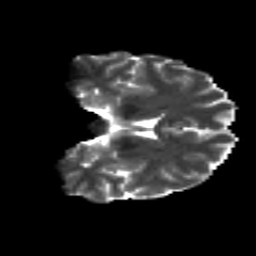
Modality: T2w
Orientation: coronal
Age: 26
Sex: female
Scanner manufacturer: siemens
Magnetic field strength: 3 T
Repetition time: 8.8 s
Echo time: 0.085 s